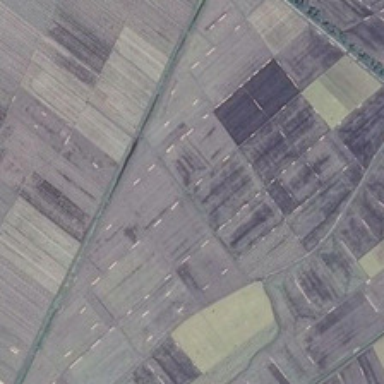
It is a large piece of farmland .